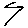
Label: zigzag